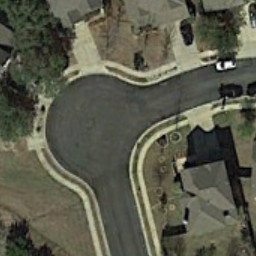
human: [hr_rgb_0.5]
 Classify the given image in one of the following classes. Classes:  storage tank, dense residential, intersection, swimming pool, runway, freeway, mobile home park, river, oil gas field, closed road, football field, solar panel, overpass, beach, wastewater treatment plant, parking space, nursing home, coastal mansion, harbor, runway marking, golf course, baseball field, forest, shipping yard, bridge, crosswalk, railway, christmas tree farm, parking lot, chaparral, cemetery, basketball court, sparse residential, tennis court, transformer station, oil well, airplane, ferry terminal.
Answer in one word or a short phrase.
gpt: closed road